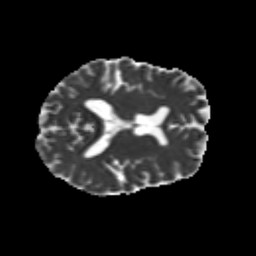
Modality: MD
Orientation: axial
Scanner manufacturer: siemens
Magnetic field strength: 3 T
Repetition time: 9.2 s
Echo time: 0.084 s